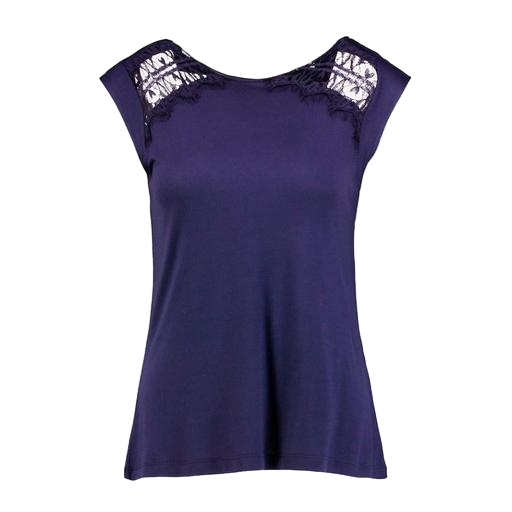
lace-yoke t-shirt, purple printed lace-yoke t-shirt only macy, blue lace-accented top, white background